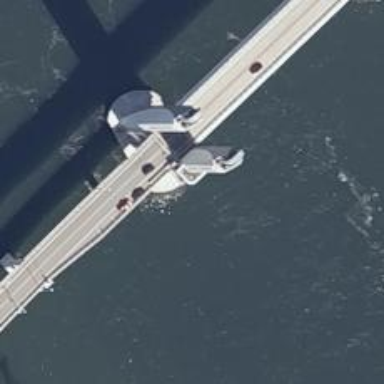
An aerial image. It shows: Lift bridge for railway traffic.